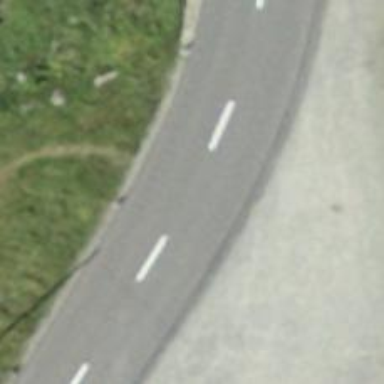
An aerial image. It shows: Asphalt footway with unmarked crossing. The crossing has markings.